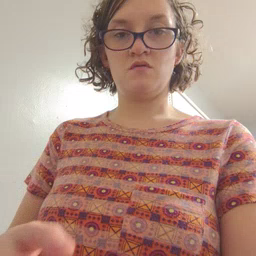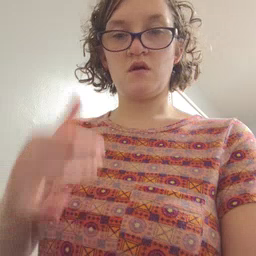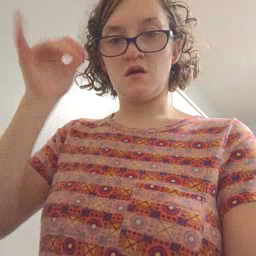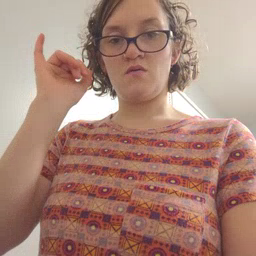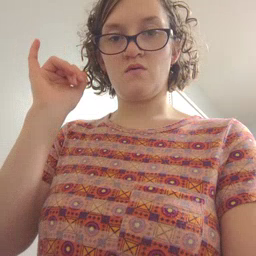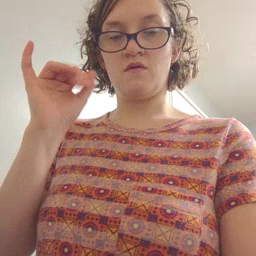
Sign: cow